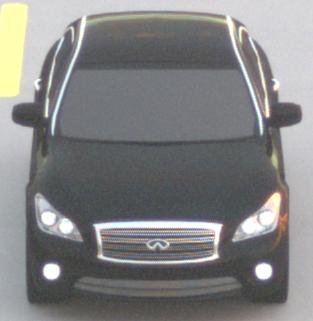
Make: Infiniti
Model: M 37
Detailed model: M (Y51)
Model produced from: 2010/10
Model produced until: 2013/11
Doors: 4
Color: black
Road condition: dry road
Daytime: sunrise or sunset
Contrast: medium contrast